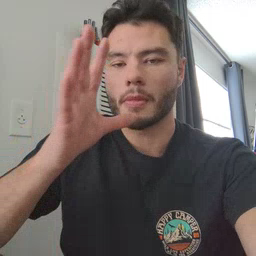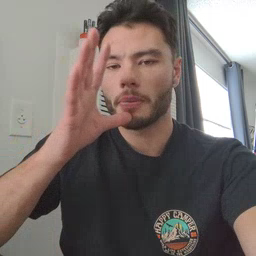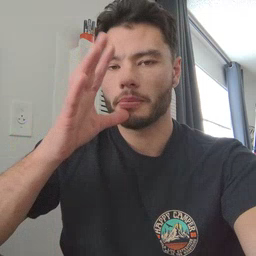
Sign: mom